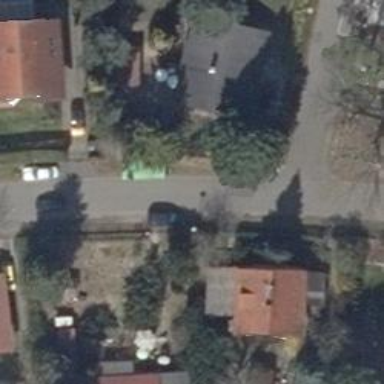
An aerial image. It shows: Driveway.